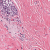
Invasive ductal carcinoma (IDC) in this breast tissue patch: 0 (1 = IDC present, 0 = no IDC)